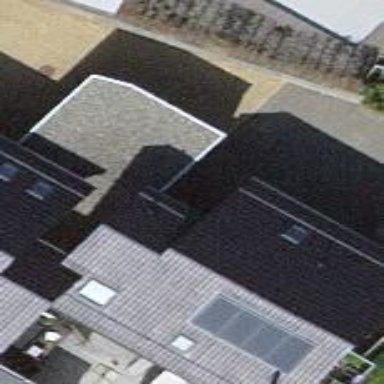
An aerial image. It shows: View of roof of building.